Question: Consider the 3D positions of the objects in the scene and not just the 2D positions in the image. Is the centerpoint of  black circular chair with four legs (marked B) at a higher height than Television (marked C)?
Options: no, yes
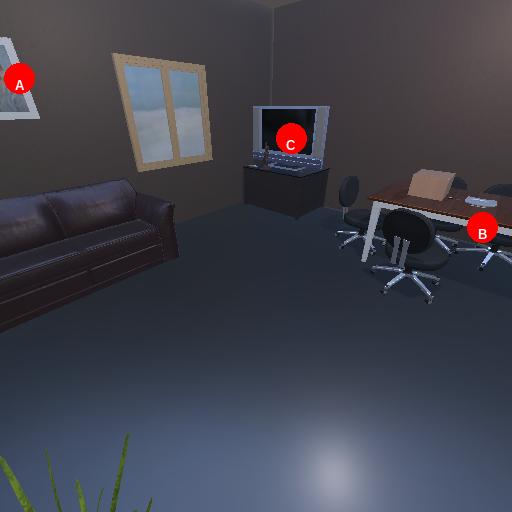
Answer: no